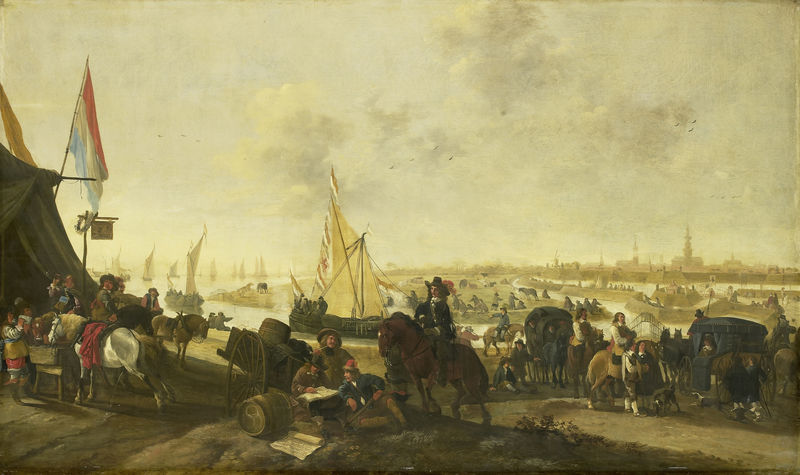
Titel: De verovering van de stad Hulst op de Spanjaarden, 5 november 1645
Künstler: Hendrick de Meijer
Standort: Amsterdam
Institution: Rijksmuseum
Schlagwörter: gemälde, himmel, mann, meer, wolken, fluss, gelb, landschaft, menschen, stadt, ufer, gebäude, wiese, wolke, häuser, boot, karren, pferd, reiter, turm, schiff, schiffe, segel, fahne, flagge, farbe, grafik, kutsche, wagen, befestigung, türme, radierung, menschenmasse, fass, zelt, flüsse, reitr, abend am meer